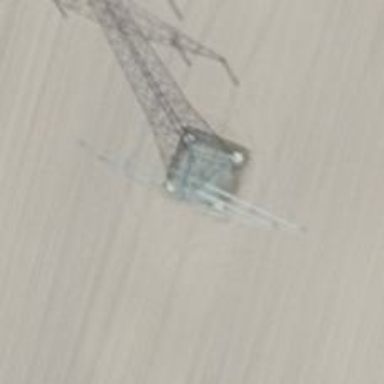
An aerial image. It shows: Power line is depicted.